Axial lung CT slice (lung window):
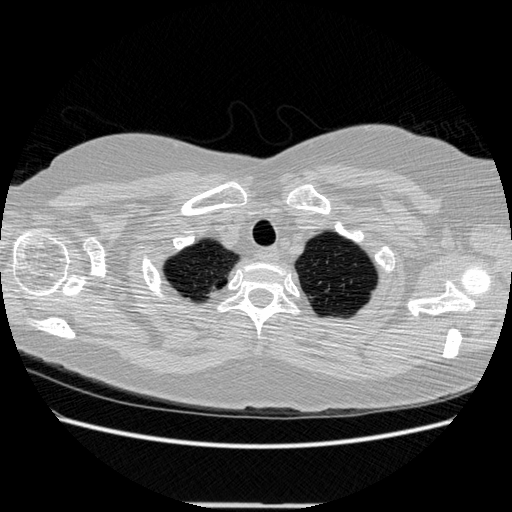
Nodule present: no